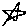
Label: star